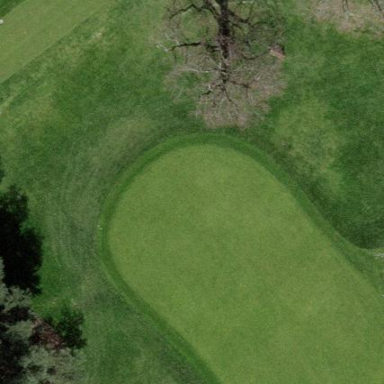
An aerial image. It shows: Picturesque green golfing area with grass land use.